Aerial crown-view tile of a tropical tree (Barro Colorado Island, Panama), acquired 20250124:
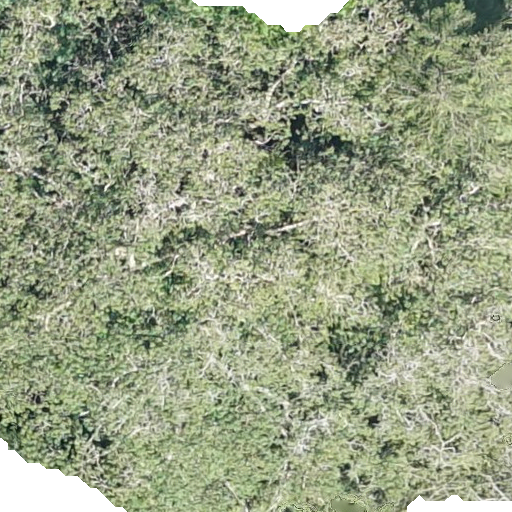
Species: Hura crepitans
GBIF accepted scientific name: Hura crepitans
Crown area: 545.208 m²